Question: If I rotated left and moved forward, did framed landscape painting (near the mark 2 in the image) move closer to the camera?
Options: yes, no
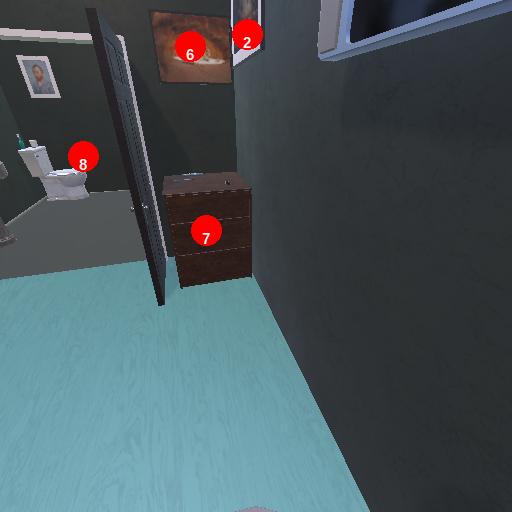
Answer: yes